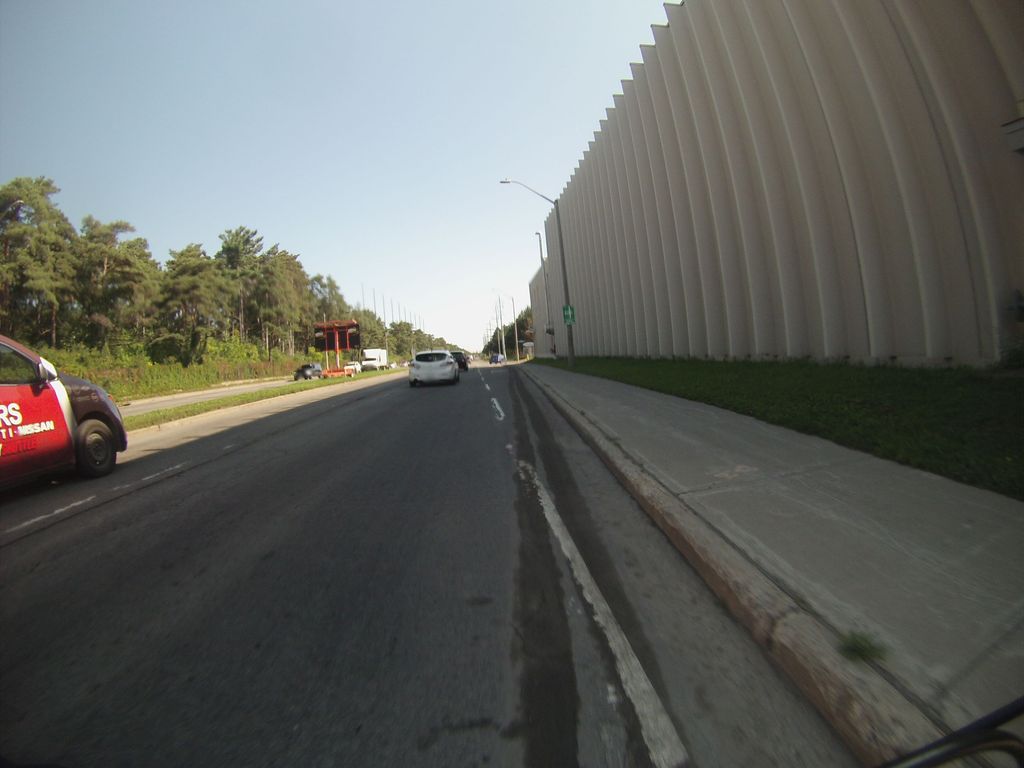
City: ottawa-gatineau